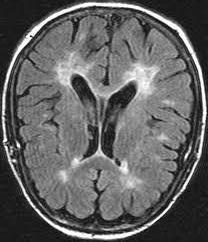
Label: notumor